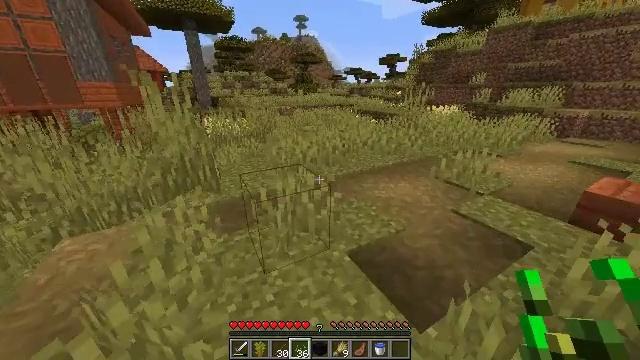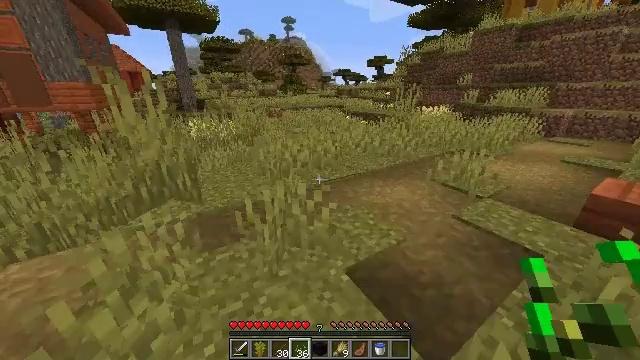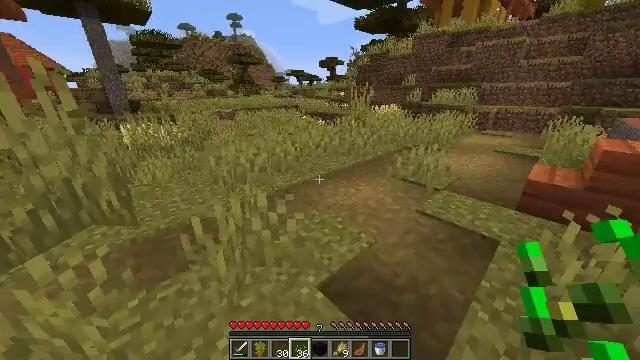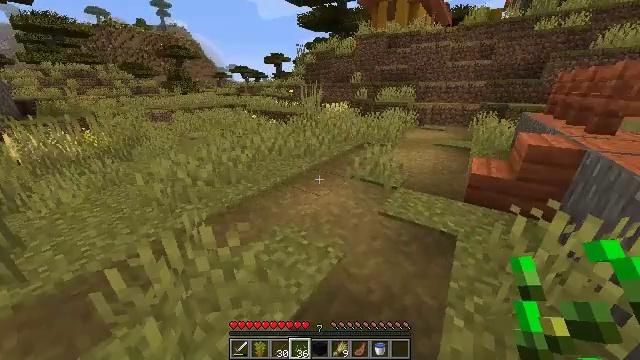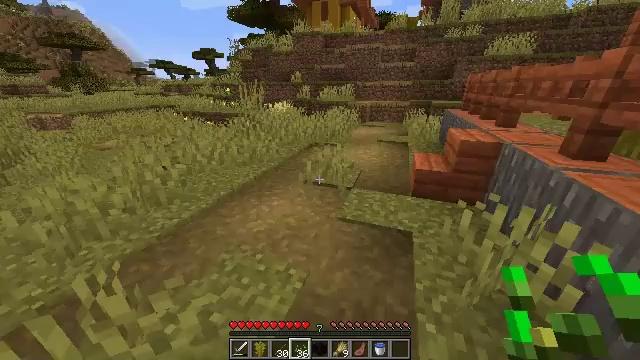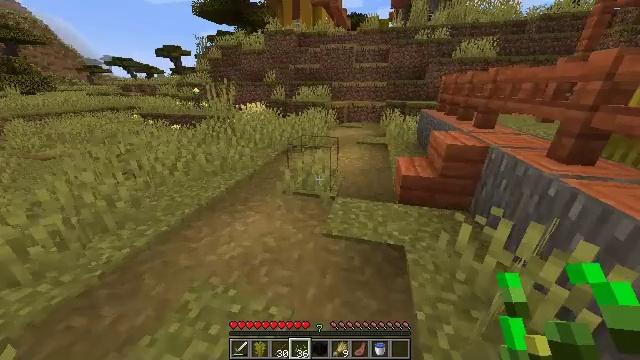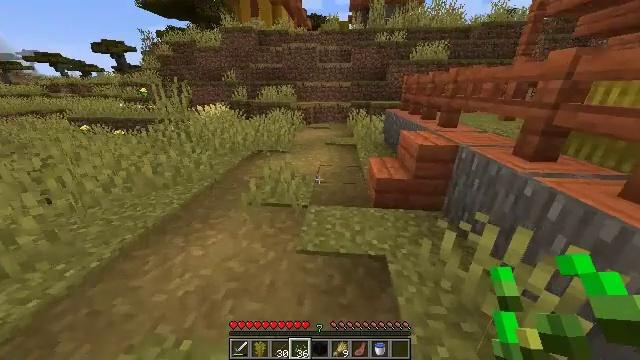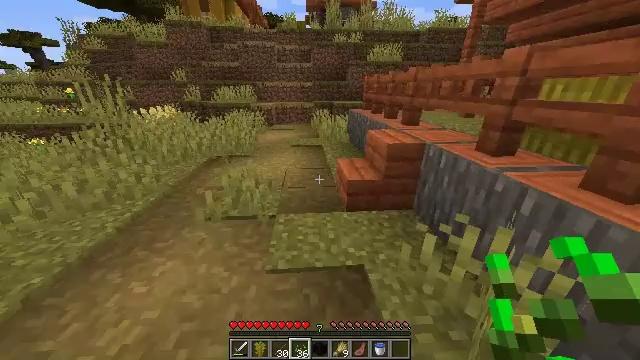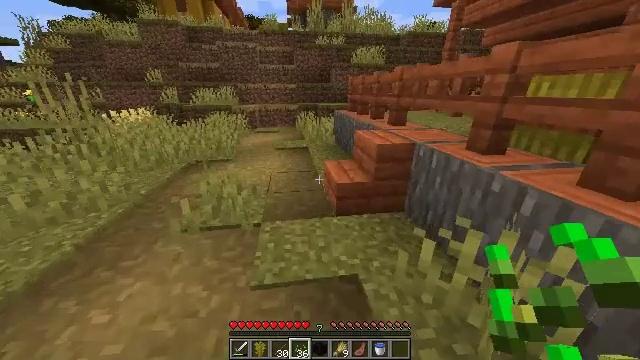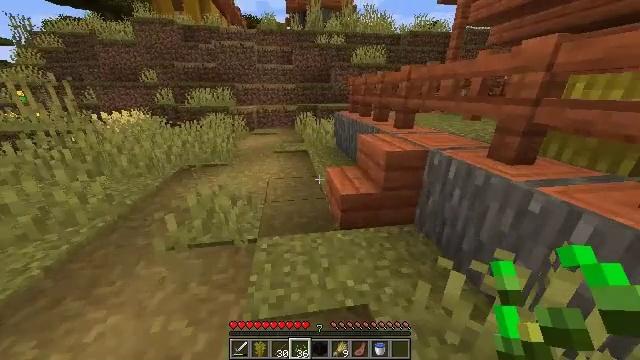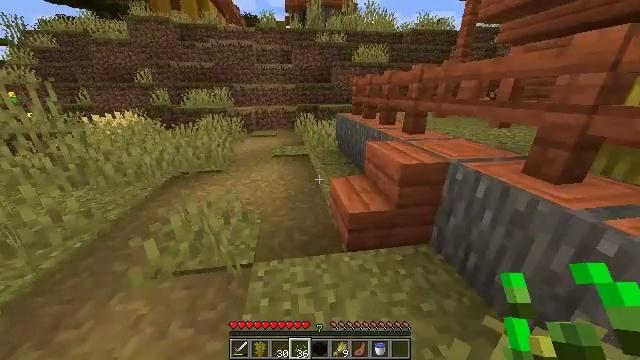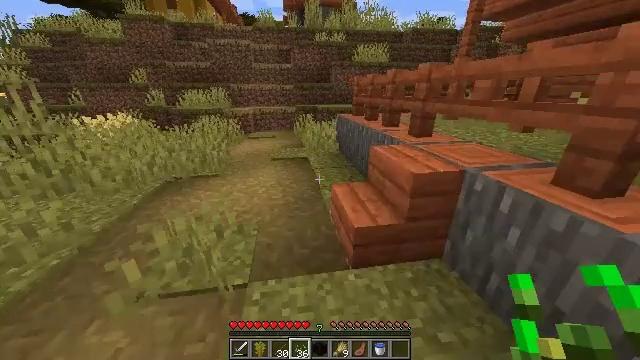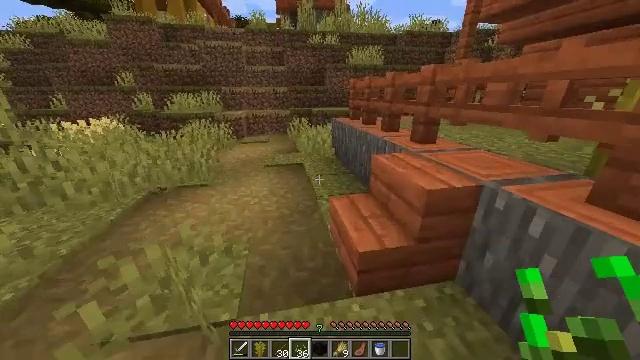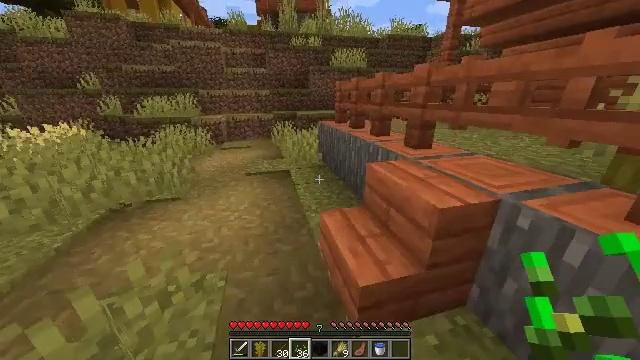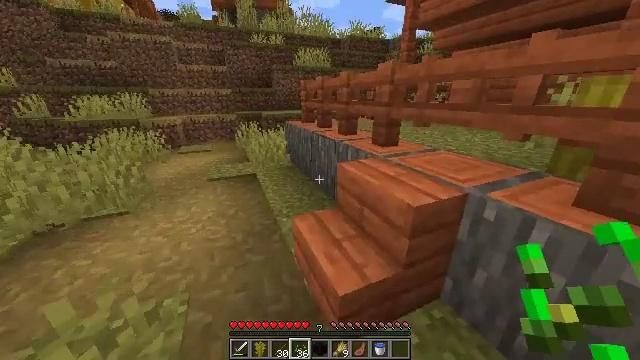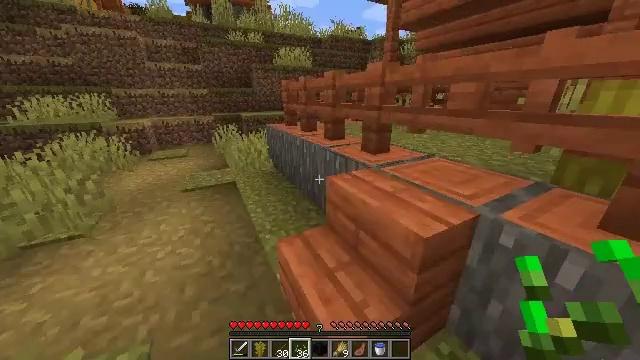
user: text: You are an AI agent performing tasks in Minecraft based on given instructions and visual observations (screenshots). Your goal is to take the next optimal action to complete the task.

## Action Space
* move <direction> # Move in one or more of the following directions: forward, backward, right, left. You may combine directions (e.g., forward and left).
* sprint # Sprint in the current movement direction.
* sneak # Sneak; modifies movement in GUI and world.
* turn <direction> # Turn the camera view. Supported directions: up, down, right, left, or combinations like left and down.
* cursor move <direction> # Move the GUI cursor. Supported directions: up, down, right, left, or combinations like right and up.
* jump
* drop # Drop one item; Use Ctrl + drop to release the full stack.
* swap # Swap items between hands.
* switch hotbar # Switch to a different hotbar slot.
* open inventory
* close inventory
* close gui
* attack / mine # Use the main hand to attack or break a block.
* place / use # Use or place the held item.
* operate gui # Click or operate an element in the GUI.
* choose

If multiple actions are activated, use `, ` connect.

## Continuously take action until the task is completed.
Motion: motion action
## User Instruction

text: Break and collect the fletching table.
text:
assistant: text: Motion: move forward, sprint, turn right
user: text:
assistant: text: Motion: move forward, sprint, turn right
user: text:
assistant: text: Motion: move forward, sprint, turn right
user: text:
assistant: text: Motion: move forward, sprint, turn right
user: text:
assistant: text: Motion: move forward, sprint, turn right
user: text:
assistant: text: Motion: move forward, sprint, turn right
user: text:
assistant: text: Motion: move forward, sprint, turn right
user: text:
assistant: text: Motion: move forward, sprint, turn right
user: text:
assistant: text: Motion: move forward, sprint
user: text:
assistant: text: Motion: move forward, sprint
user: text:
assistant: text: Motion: move forward, sprint
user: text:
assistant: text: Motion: move forward, sprint, turn right
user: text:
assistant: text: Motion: move forward, sprint, turn right
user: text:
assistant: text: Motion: move forward, sprint, turn right
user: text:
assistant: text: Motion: move forward, sprint, turn right
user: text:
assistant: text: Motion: move forward, sprint, turn right
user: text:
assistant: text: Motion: move forward, sprint, turn right
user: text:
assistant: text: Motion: move forward, sprint, turn right, jump
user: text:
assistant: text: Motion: move forward, sprint, turn right, jump
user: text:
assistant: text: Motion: move forward, sprint, turn right, jump
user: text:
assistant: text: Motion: move forward, sprint, turn right, jump
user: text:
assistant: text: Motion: move forward, sprint, turn right and down
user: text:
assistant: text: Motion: move forward, sprint, turn right and down
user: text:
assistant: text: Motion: move forward, sprint, turn right
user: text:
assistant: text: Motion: move forward, sprint, turn right and down
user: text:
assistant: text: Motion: move forward, sprint, turn right and down
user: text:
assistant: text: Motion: sprint, turn right and down
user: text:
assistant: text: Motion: sprint, turn down
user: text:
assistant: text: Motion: sprint
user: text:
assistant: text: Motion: no_op